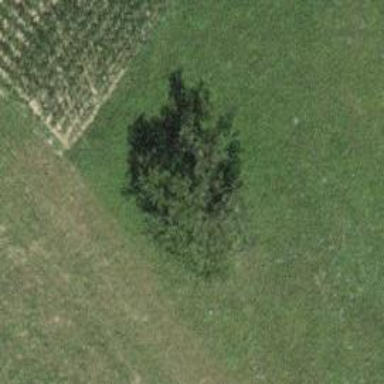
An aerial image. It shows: Deciduous tree with mixed leaves.